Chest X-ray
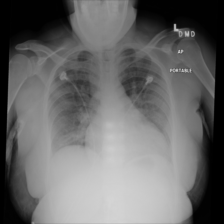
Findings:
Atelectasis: negative
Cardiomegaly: positive
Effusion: negative
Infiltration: negative
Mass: negative
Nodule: negative
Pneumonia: negative
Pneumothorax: negative
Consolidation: negative
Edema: negative
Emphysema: negative
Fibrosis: negative
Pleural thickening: negative
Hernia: negative